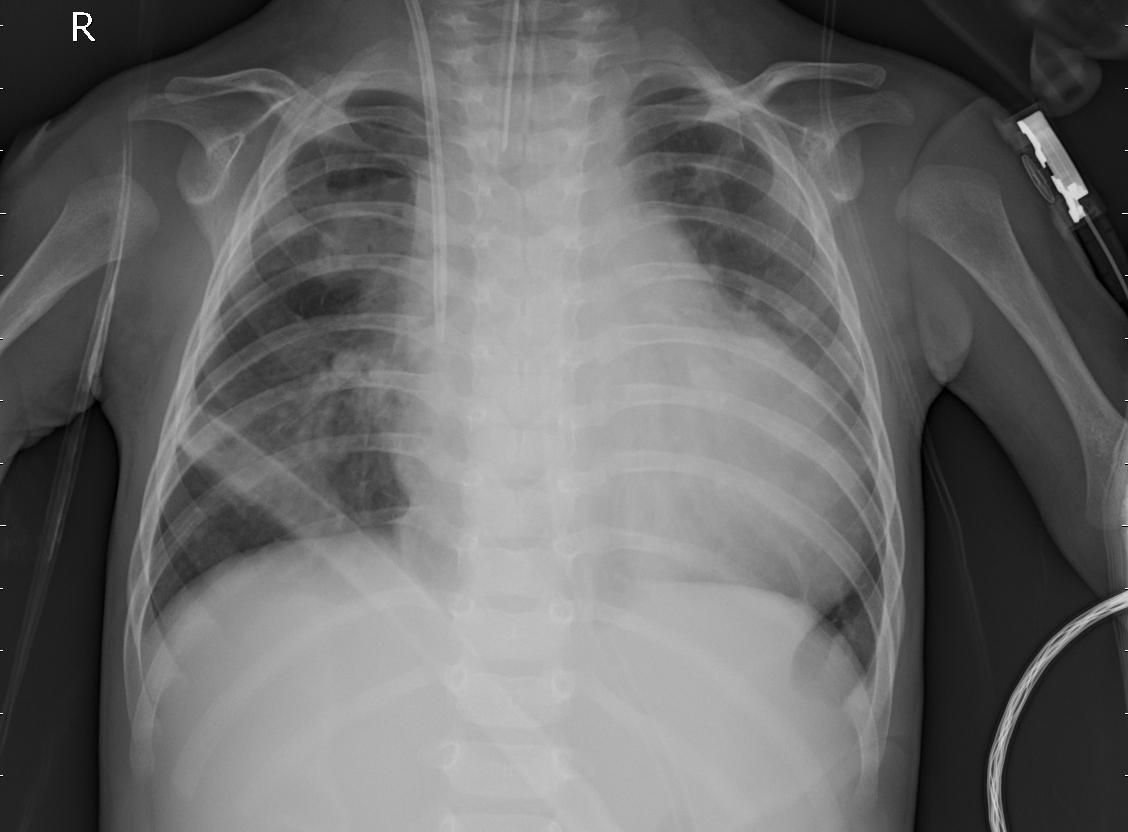
Diagnosis: PNEUMONIA